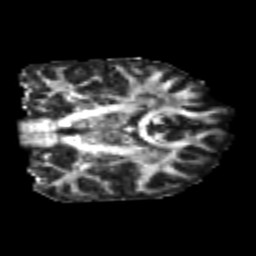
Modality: FA
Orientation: coronal
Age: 25
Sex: female
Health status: healthy
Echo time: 0.074 s